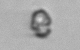
Label: Heterocapsa_rotundata